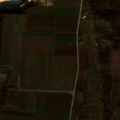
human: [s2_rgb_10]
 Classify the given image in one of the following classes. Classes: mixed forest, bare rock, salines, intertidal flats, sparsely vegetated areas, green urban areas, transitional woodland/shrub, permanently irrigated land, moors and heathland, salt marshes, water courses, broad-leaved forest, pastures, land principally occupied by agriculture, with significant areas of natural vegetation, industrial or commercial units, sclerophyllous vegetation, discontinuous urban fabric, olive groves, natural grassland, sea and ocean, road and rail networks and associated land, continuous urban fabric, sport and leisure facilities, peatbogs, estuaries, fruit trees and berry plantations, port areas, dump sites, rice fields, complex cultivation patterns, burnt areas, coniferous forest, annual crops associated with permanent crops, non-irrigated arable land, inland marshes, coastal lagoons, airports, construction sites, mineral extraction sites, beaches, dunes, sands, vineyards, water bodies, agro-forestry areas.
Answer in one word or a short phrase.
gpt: mineral extraction sites, non-irrigated arable land, complex cultivation patterns, land principally occupied by agriculture, with significant areas of natural vegetation